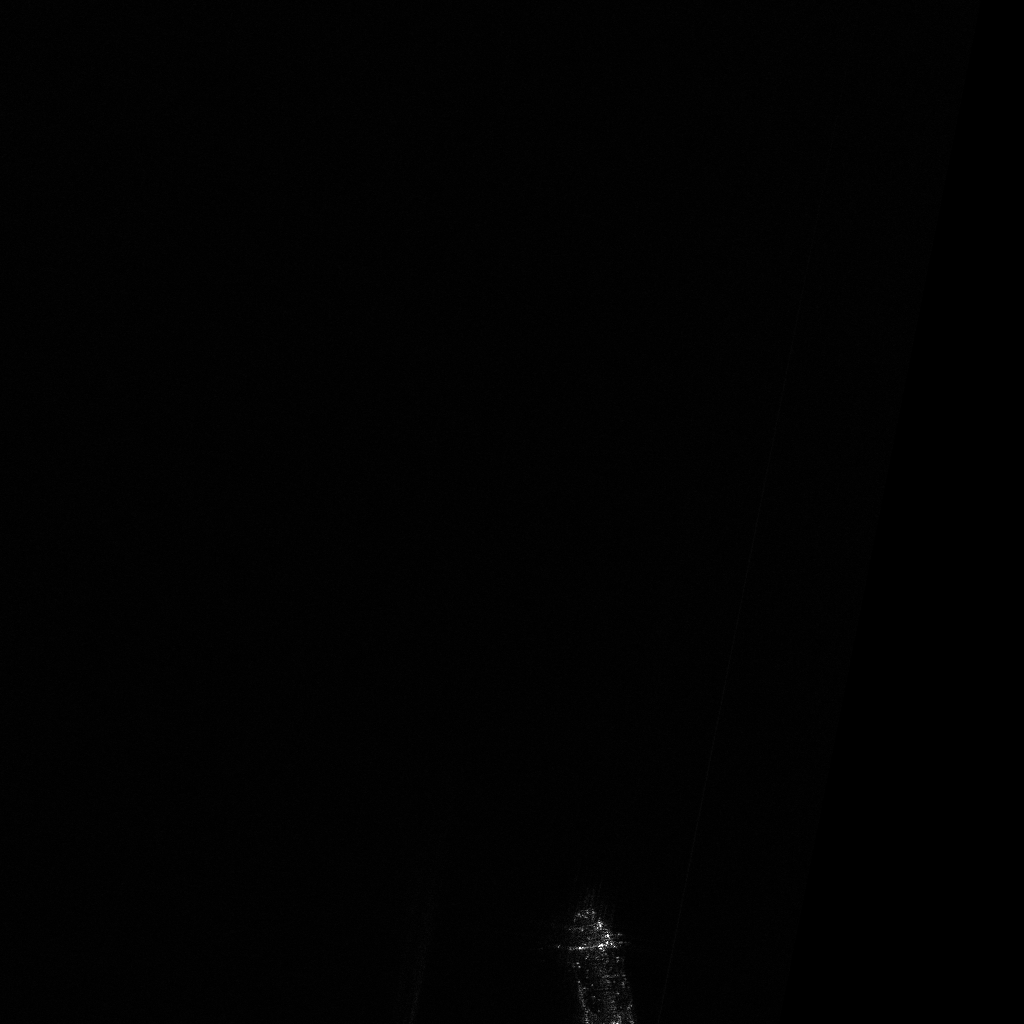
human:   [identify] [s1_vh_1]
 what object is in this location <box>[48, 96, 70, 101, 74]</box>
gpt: <ref>1 large ore-oil at the bottom</ref>